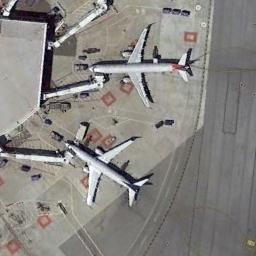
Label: airplane